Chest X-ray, PA view. Patient: 33 years old, sex M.
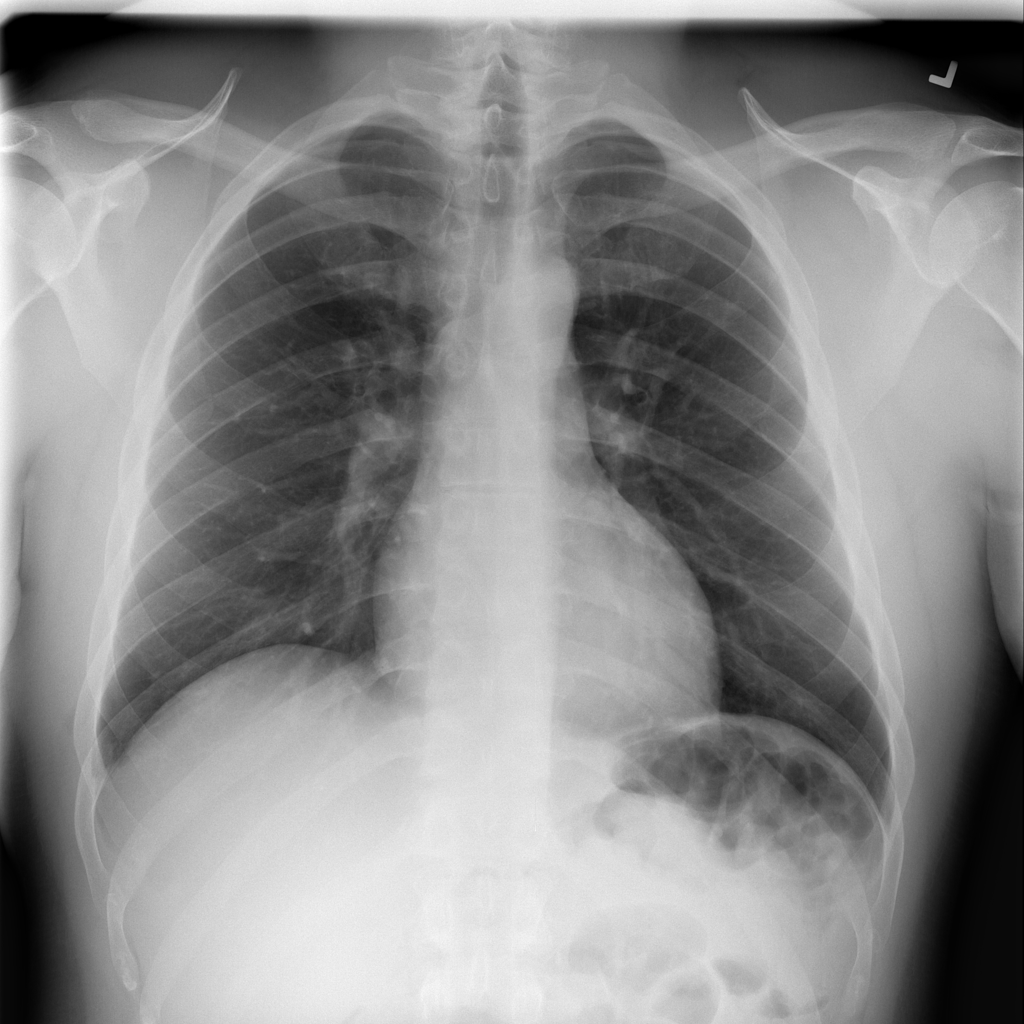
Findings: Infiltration